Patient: sex M, age 66
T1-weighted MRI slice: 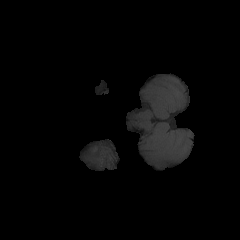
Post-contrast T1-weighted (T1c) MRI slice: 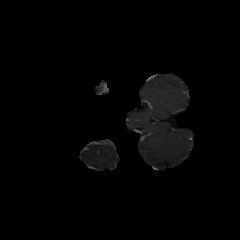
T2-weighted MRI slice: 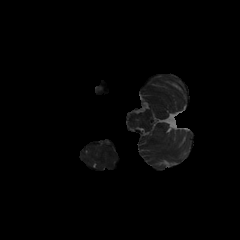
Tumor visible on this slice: no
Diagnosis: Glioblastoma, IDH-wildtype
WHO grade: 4